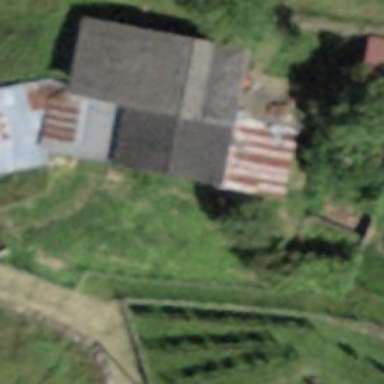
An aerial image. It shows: Hut.